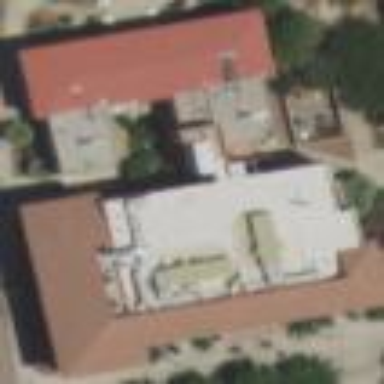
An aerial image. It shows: University building.